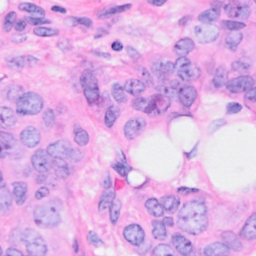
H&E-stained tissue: Breast